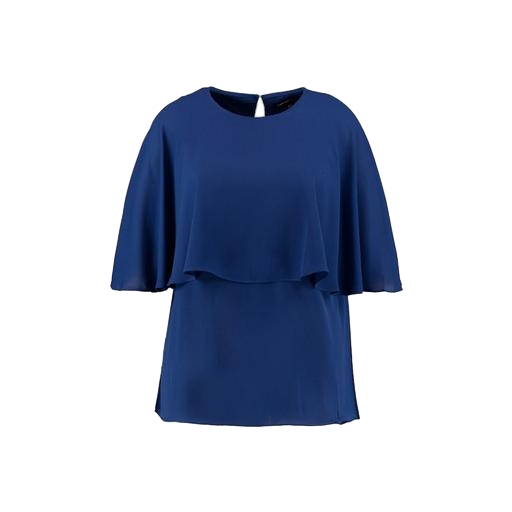
blue double-layer blouse, blue polly plains layer tee, blue maxazria blouse, white background